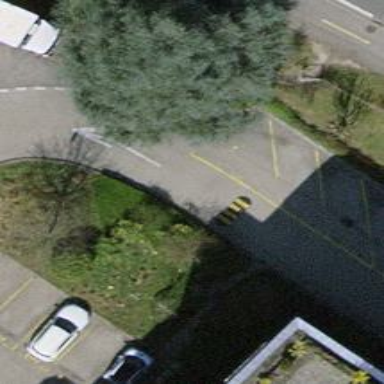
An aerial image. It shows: Road serving as parking aisle.